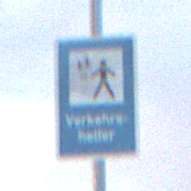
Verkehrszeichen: Verkehrshelfer
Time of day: SunriseSunset
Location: Outdoor (Nature)
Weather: PartlyCloudy
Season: NotSpecified
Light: Natural